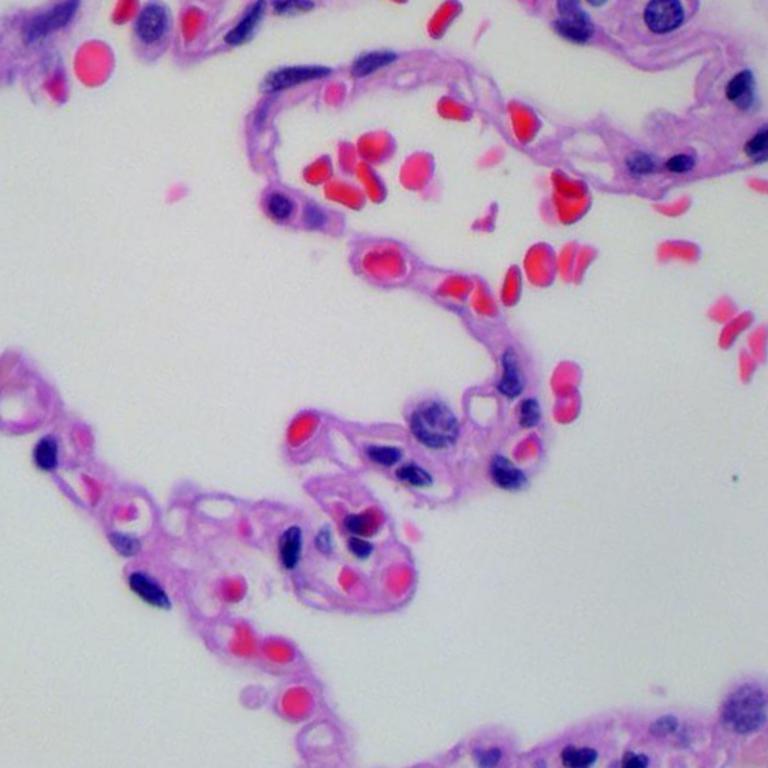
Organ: lung
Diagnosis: benign